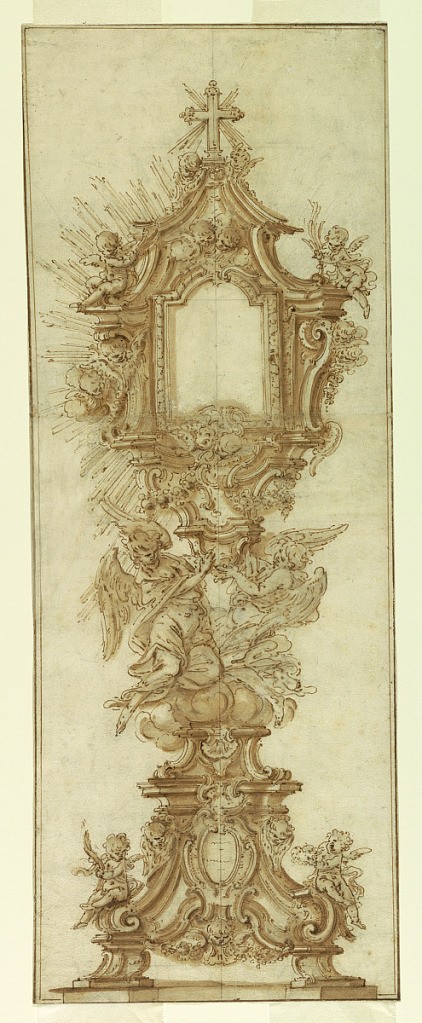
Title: Elevation of a Monstrance
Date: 1725-1775
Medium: Pen and brown ink, brown wash, black chalk
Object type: drawing
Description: Different details in the left and right halves. Two angels kneeling on clouds over a pedestal support an aedicula. There are many angels and garlands throughout the composition.